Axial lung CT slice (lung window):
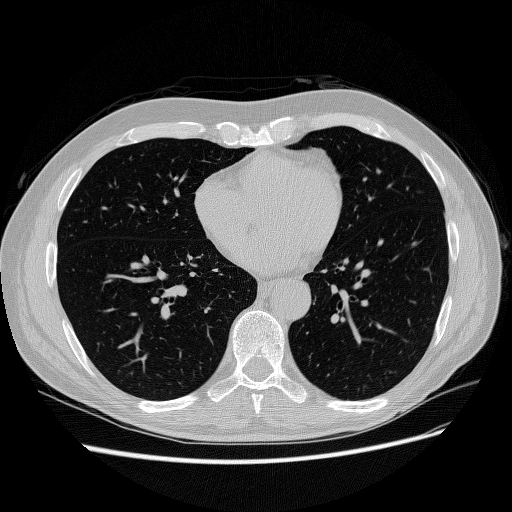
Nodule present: no